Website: slack
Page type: stored-credit-cards
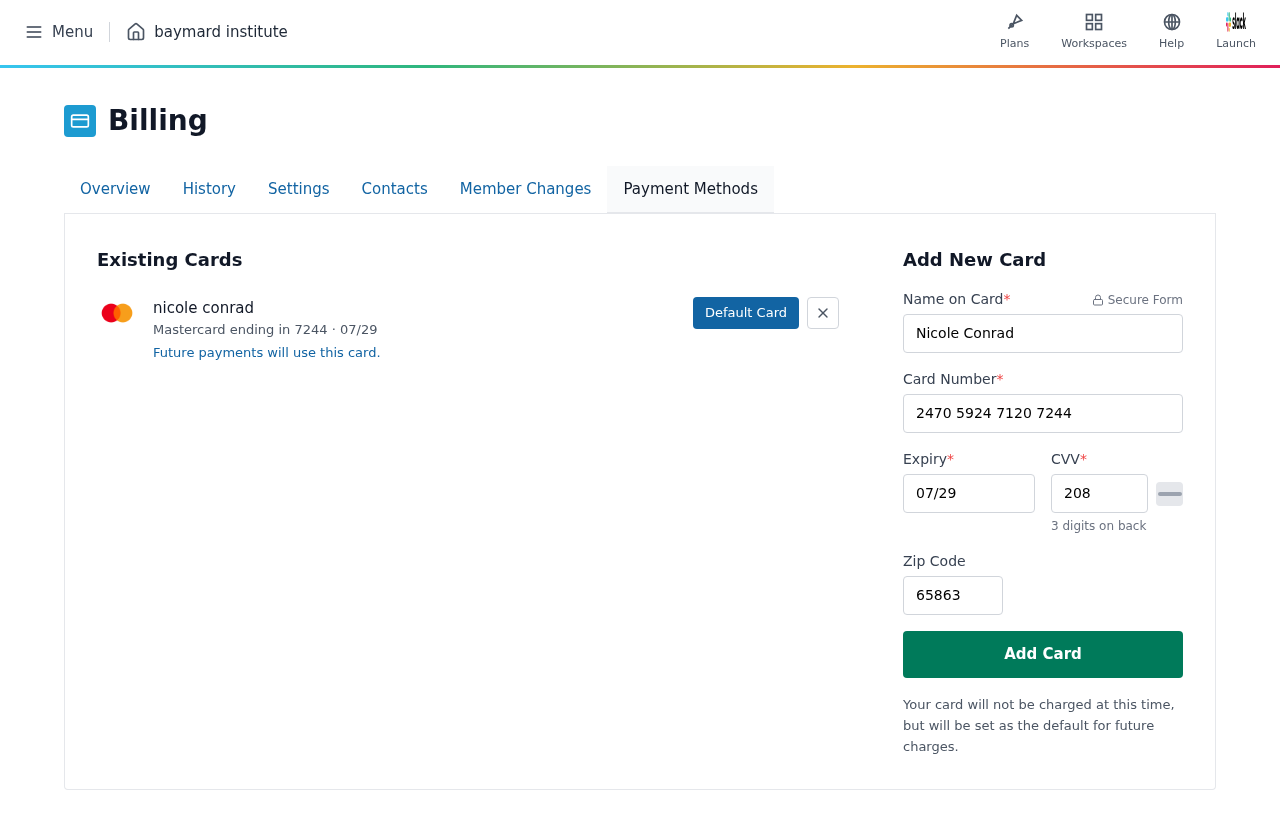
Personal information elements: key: PII_CARD_CVV
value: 208
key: PII_CARD_EXPIRY
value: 07/29
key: PII_CARD_EXPIRY_MONTH
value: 07
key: PII_CARD_EXPIRY_YEAR
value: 29
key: PII_CARD_LAST4
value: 7244
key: PII_CARD_NUMBER
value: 2470 5924 7120 7244
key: PII_CARD_TYPE
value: Mastercard
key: PII_FULLNAME
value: nicole conrad
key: PII_FULLNAME
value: Nicole Conrad
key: PII_POSTCODE
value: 65863